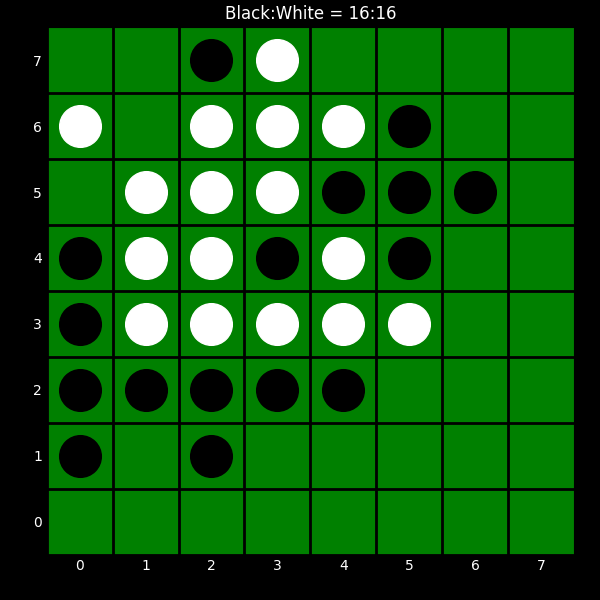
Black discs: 16
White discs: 16